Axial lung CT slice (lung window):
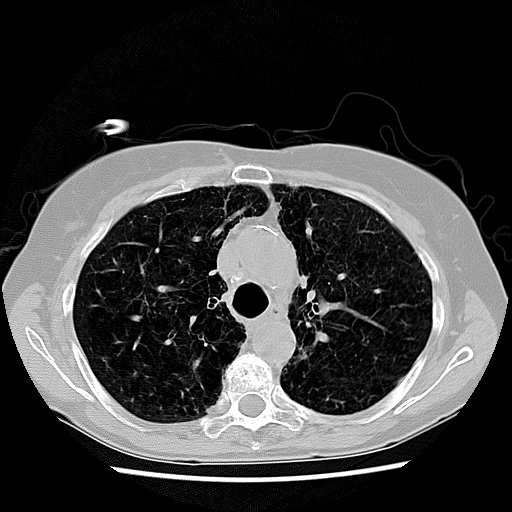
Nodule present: no